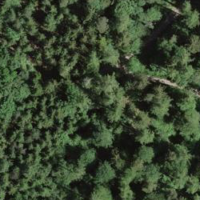
EUNIS habitat code: 44
Species observed at this site:
Pteridium aquilinum